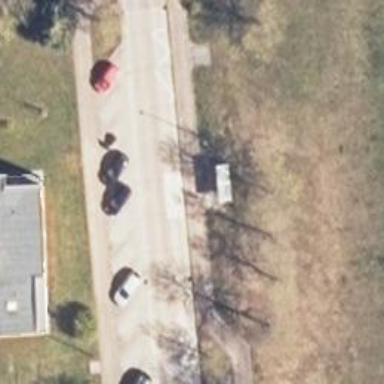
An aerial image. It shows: Tertiary road.